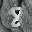
Label: 8